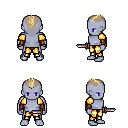
a pixel art fantasy rpg character, male body template, dark elf, purple skin, gold arm armor, gold greaves, white blonde short mohawk hairstyle, leather bracers, dagger, four views (front, back, left, right), 2x2 character sprite sheet, small pixel art, hard edges, no anti-aliasing